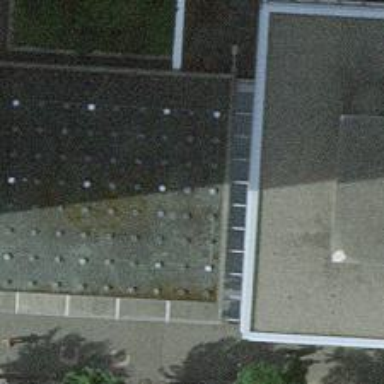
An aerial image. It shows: Conference centre.